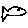
Label: fish